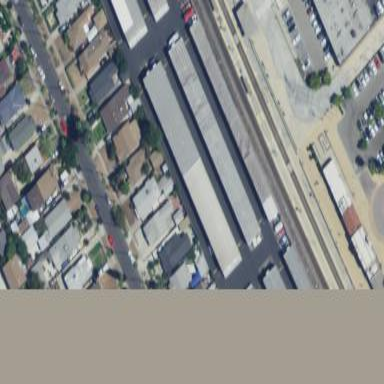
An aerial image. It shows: Warehouse building.